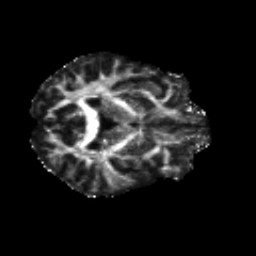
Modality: FA
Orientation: axial
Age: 28
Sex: male
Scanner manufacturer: siemens
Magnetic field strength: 3 T
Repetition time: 8.8 s
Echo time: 0.085 s